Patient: sex M, age 65
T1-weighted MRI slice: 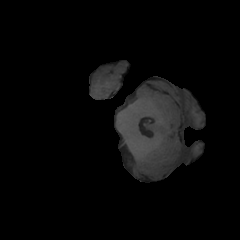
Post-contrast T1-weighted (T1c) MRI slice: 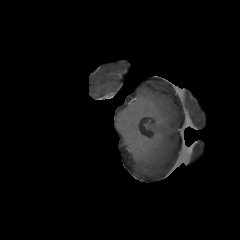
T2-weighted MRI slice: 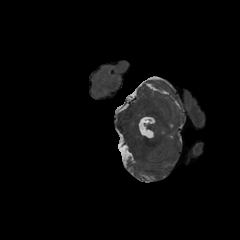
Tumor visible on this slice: no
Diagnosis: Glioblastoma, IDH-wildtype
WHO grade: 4